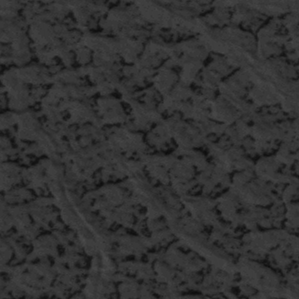
Label: frost